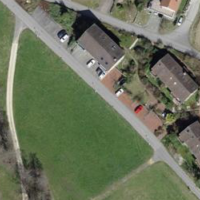
EUNIS habitat code: 52
Species observed at this site:
Pseudochorthippus parallelus